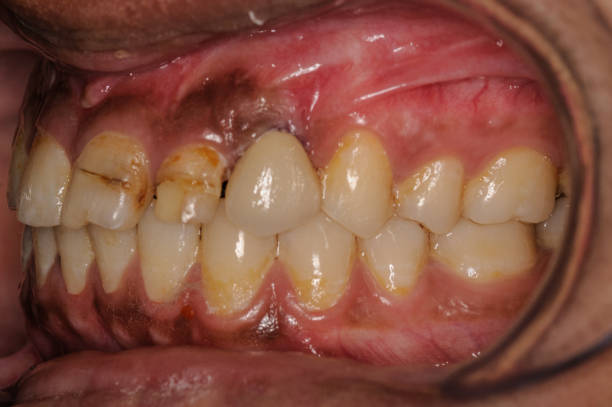
Condition: Gingivitis